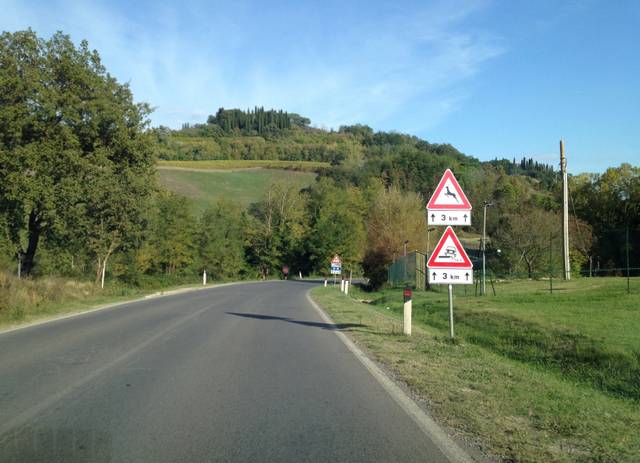
Region: Italy
Coordinates: 43.46, 11.065